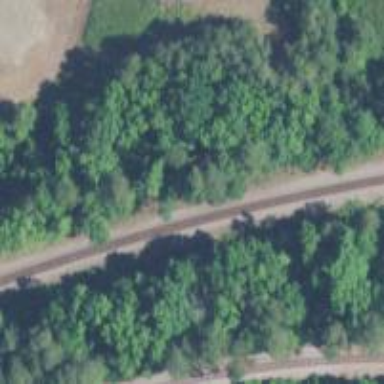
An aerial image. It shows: Railway track.